Aerial crown-view tile of a tropical tree (Barro Colorado Island, Panama), acquired 20241014:
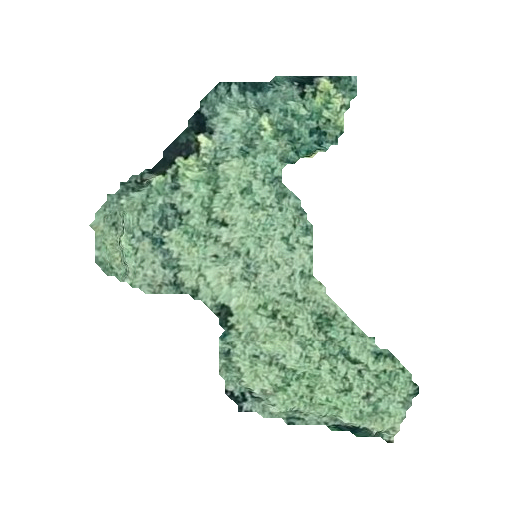
Species: Celtis schippii
GBIF accepted scientific name: Celtis schippii
Crown area: 91.34 m²